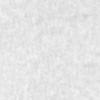
Label: no_change